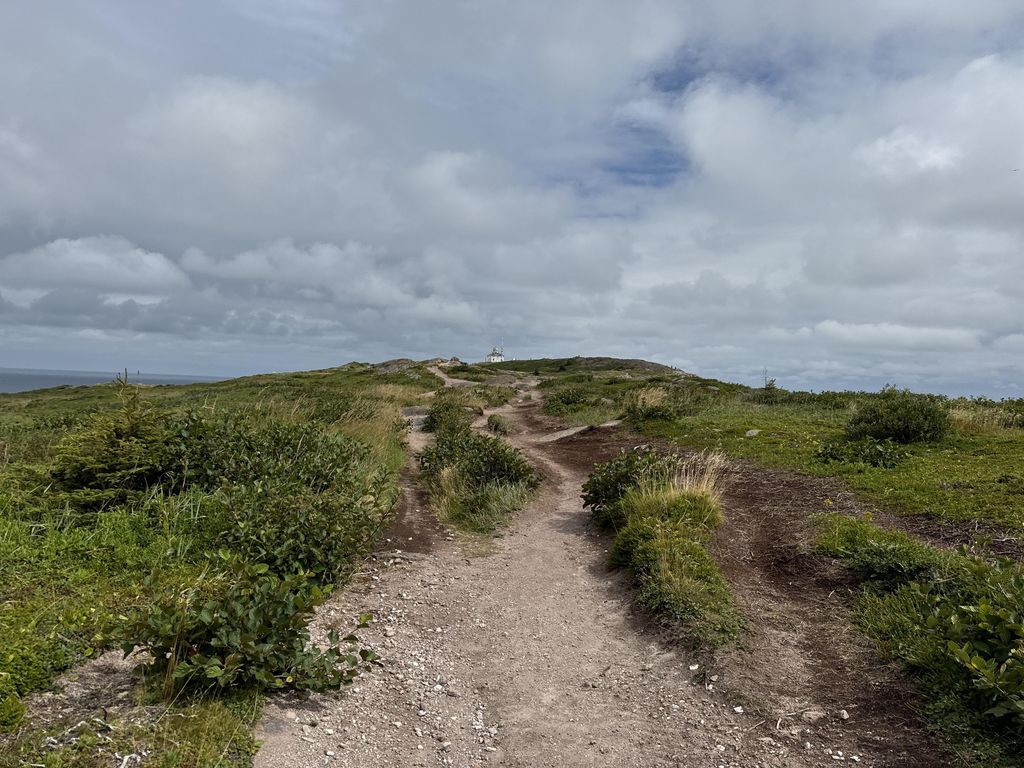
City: st_johns